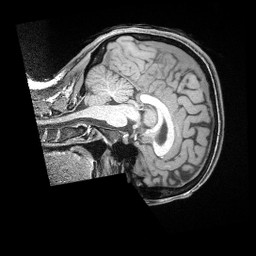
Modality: T1w
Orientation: sagittal
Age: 35
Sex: female
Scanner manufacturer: siemens
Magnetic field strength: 3 T
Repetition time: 2 s
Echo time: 0.00211 s